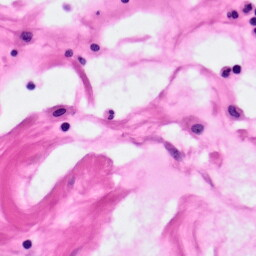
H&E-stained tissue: Pancreatic